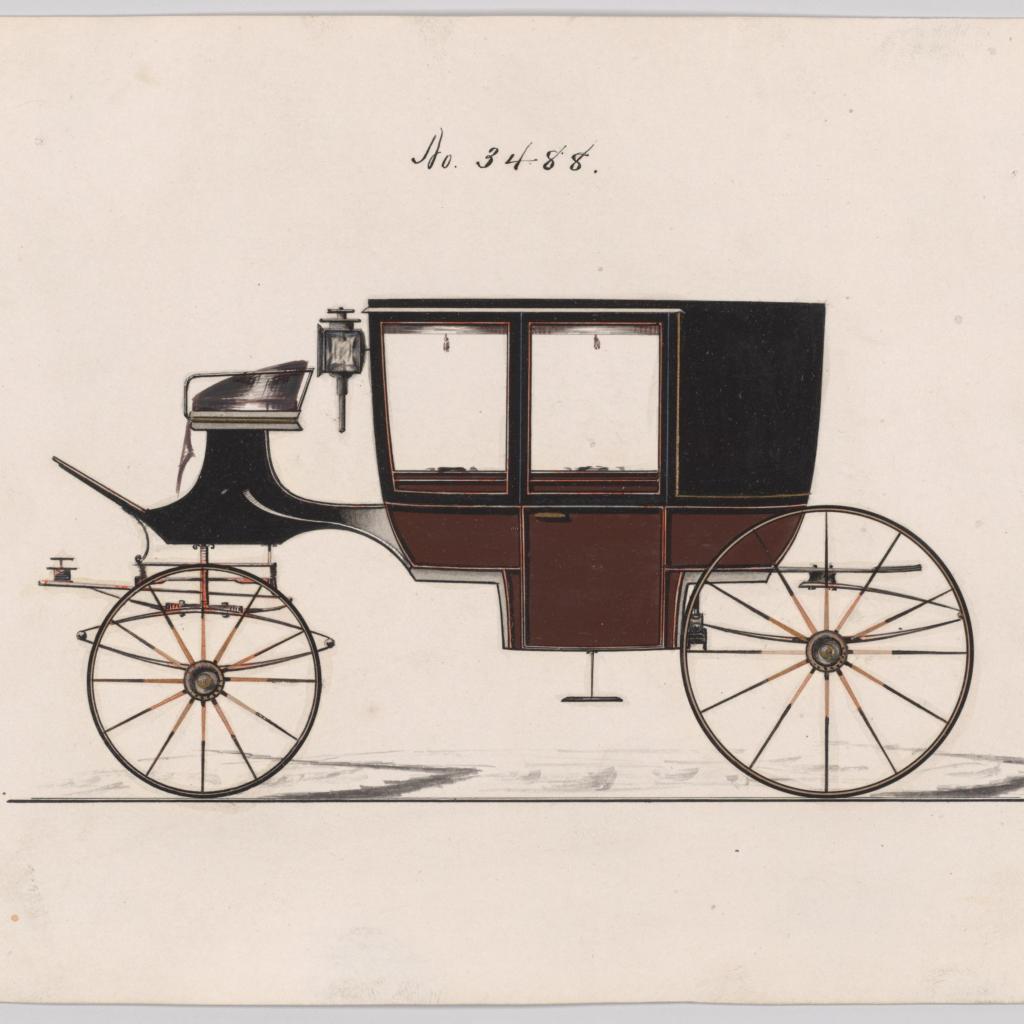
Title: Design for Coach, no. 3488
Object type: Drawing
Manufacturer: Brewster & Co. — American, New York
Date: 1879
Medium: Pen and black ink, watercolor and gouache with gum arabic
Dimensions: sheet: 6 7/8 x 9 3/8 in. (17.5 x 23.8 cm)
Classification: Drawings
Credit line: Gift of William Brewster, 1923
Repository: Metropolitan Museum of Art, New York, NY